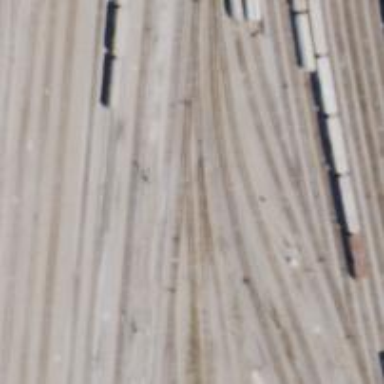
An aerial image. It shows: Railway yard in service.